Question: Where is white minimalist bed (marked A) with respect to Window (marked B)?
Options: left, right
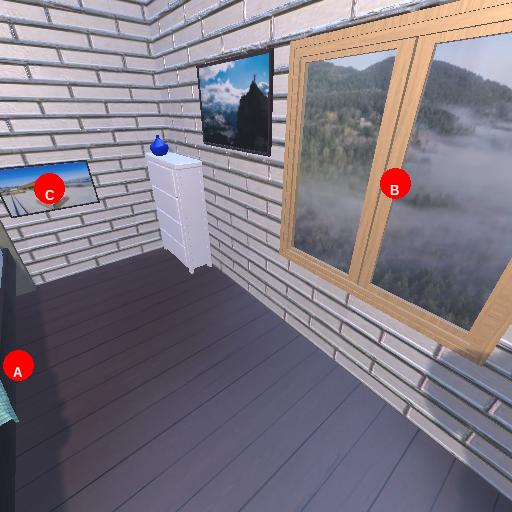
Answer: left